Question: In an C++ MFC project I'm using <URL> using MSVC 2013.
When I toggle the <URL>:

Calling <URL>;' seem to have no effect - even minimizing the dialog does not cause a proper redraw. How can I force the button to repaint with the updated system color?
Forcing the colors after toggling contrast mode just makes the button text visible, however the button itself, the border, is not visible.
'''
m_ctrlOkButton.SetFaceColor(::GetSysColor(COLOR_BTNFACE));
m_ctrlOkButton.SetTextColor(::GetSysColor(COLOR_BTNTEXT));
'''
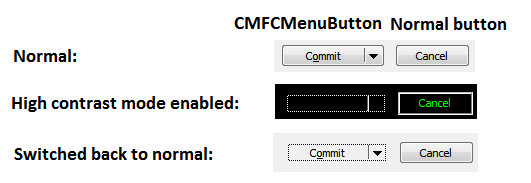
Answer: Took me a while, but I was able to solve this. I'm inheriting from the <URL> class so that I can handle some events:
1. Get the color on the button right: Handle the WM_SYSCOLORCHANGE event and call GetGlobalData()->UpdateSysColors(); (make sure it's propagated to our parent before, e.g., by __super::OnSysColorChange();)
2. Get the border and background right: Handle the WM_THEMECHANGED event and call CMFCVisualManager::GetInstance()->DestroyInstance(); in order to close all opened theme data handles.